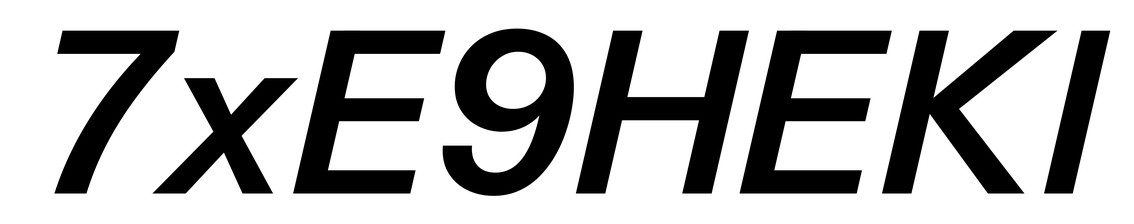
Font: InstrumentSans-Italic_SemiBold_Italic